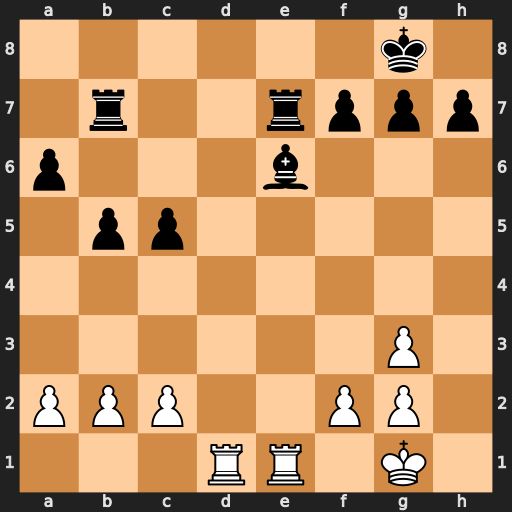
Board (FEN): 6k1/1r2rppp/p3b3/1pp5/8/6P1/PPP2PP1/3RR1K1
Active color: w
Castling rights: -
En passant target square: -
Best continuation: Rd8+ Re8 Rxe8#